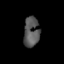
Tissue: skin
Cell type: Epithelial cells
Senescence score: 0.2727
Nuclear area (px): 456
Mean DAPI intensity: 86.884